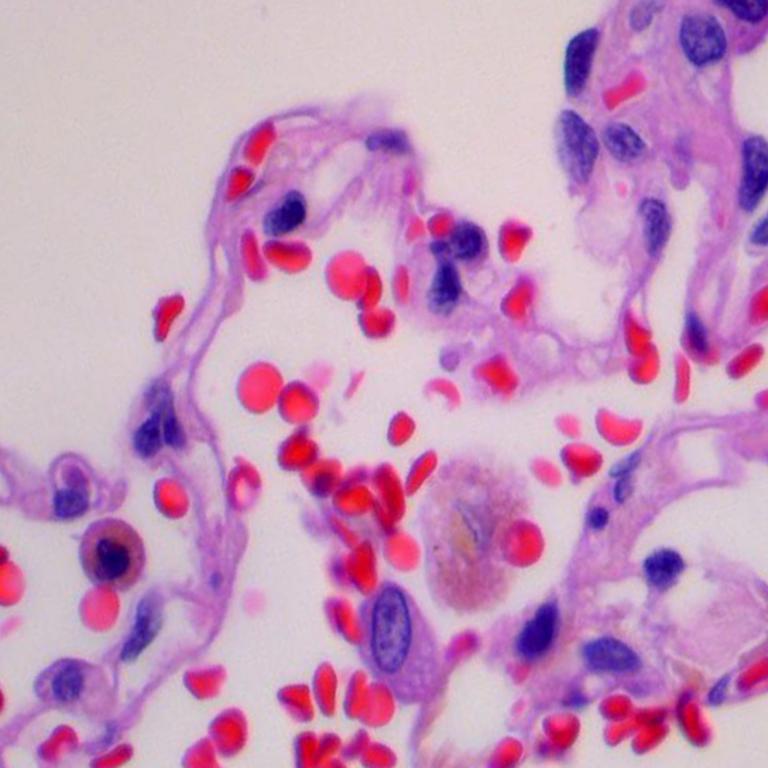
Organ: lung
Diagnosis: benign